Aerial crown-view tile of a tropical tree (Barro Colorado Island, Panama), acquired 20250616:
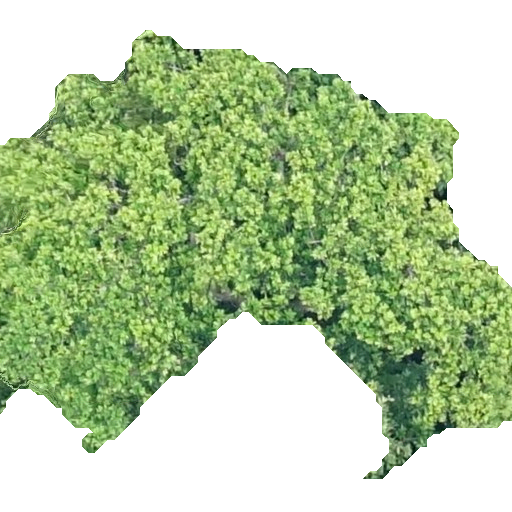
Species: Anacardium excelsum
GBIF accepted scientific name: Anacardium excelsum
Crown area: 247.203 m²